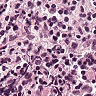
Metastatic tissue present: no